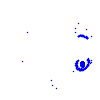
Particle: electron